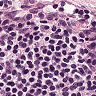
Metastatic tissue present: no